Field crop: maize
Growth stage: 2
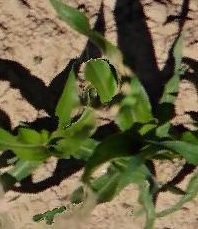
Species: maize